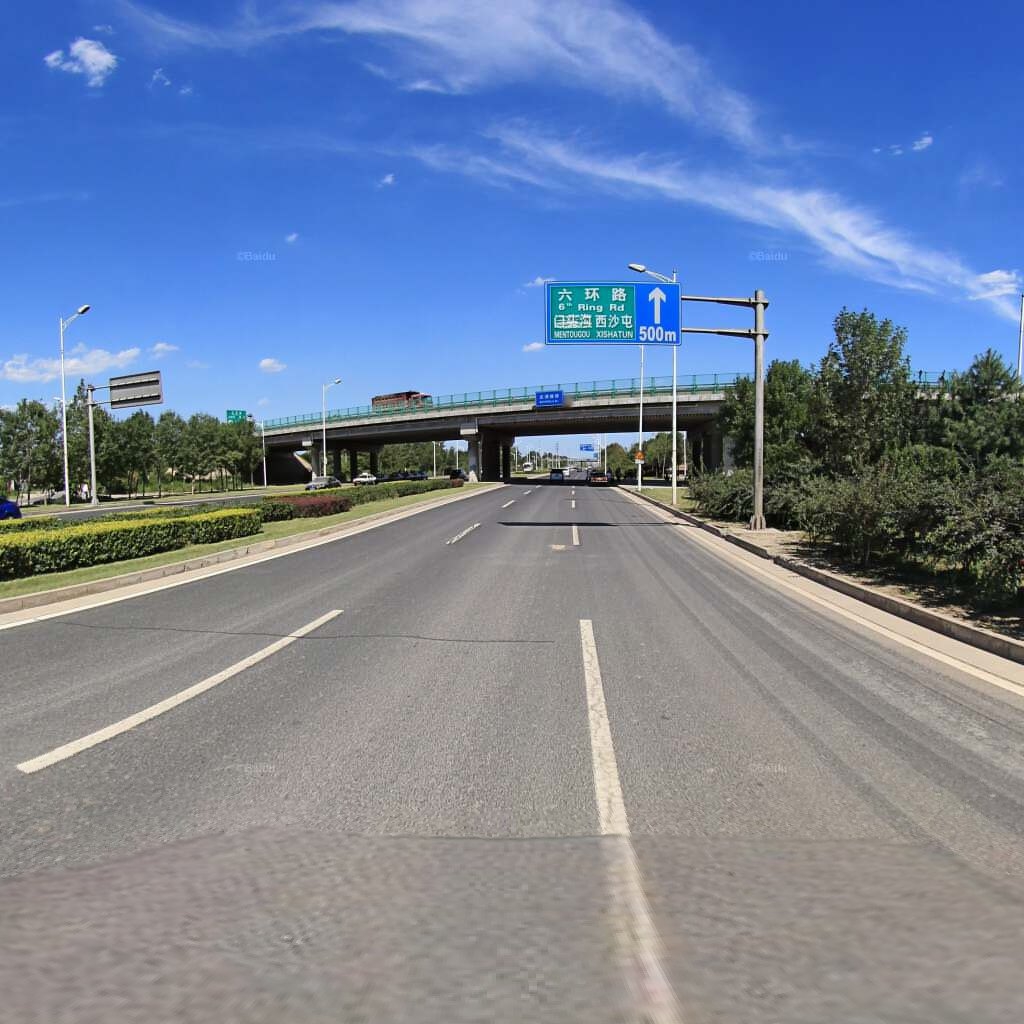
Region: Haidian
Road damage annotations: transverse patch